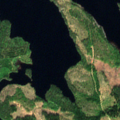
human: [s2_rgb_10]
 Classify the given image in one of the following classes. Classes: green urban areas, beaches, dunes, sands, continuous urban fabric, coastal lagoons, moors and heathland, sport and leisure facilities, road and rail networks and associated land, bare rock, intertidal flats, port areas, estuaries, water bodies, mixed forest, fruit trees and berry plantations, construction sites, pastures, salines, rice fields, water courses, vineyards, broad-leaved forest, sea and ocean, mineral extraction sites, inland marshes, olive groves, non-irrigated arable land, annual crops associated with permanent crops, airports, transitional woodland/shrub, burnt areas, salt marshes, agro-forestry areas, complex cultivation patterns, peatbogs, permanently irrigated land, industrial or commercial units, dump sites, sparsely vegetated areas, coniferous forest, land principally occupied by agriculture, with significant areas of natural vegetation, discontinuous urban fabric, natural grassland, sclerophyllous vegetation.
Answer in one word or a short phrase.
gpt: coniferous forest, transitional woodland/shrub, water bodies